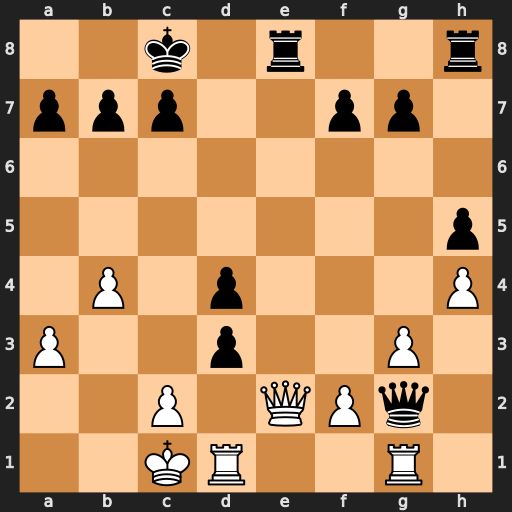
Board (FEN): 2k1r2r/ppp2pp1/8/7p/1P1p3P/P2p2P1/2P1QPq1/2KR2R1
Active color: w
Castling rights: -
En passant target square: -
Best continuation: Qxe8+ Rxe8 Rxg2